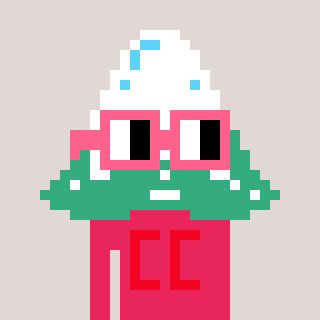
a pixel art character with square pink glasses, a snowy mountain-shaped head and a redpinkish-colored body on a warm background